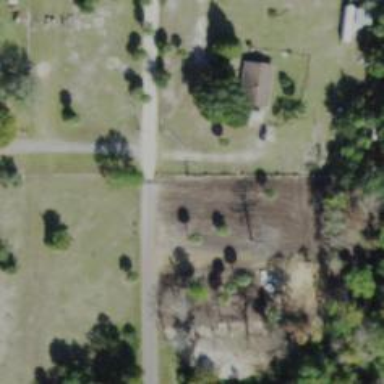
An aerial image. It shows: Driveway leading to service road.